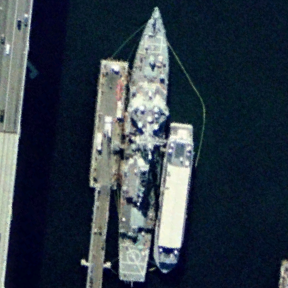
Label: destroyer